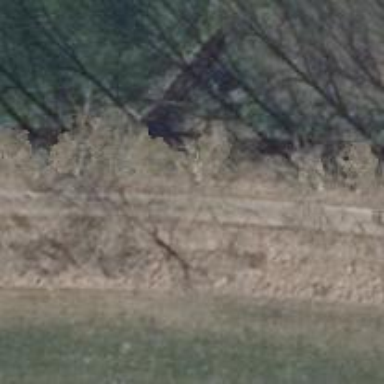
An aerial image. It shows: Row of trees in natural setting.